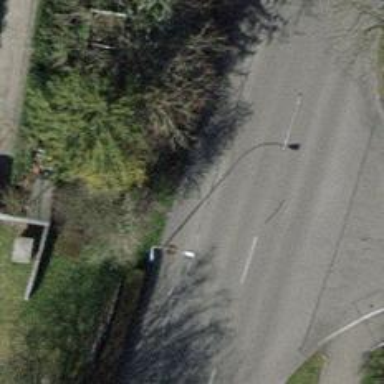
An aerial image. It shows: Brown bench in the vicinity.